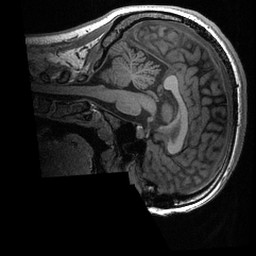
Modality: T1w
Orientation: sagittal
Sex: female
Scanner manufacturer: ge
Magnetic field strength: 3 T
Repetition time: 0.0064 s
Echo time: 0.00281 s